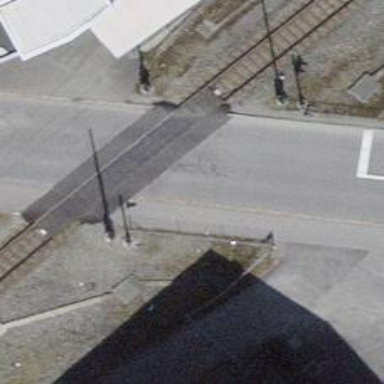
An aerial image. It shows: Level crossing along the railway.